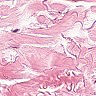
Metastatic tissue present: no